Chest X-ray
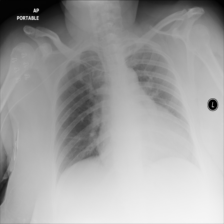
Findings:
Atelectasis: negative
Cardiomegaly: negative
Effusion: negative
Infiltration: negative
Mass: negative
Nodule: negative
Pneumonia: negative
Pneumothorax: negative
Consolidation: negative
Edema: negative
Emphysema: negative
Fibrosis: negative
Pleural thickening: negative
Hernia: negative